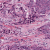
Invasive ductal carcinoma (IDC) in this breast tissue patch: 0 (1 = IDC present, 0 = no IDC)